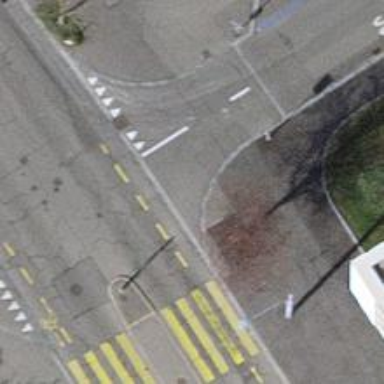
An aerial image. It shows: Unmarked crossing with traffic calming table on the road.